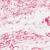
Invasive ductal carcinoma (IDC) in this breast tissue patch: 0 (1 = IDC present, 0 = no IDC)